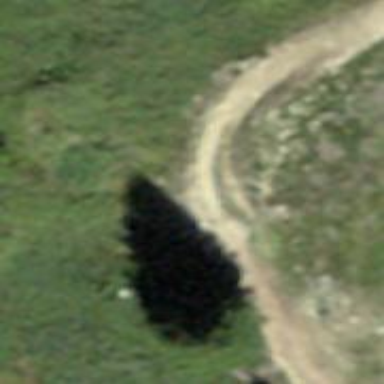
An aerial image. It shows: Path.